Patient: sex F, age 58
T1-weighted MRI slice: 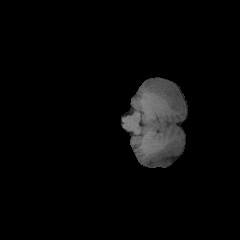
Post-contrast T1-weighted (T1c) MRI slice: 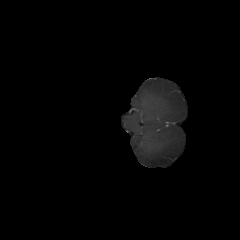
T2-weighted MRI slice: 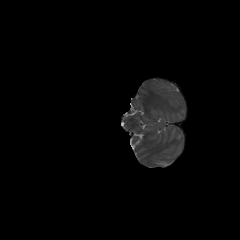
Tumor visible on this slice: no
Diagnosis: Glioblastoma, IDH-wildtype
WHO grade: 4